Chest X-ray:
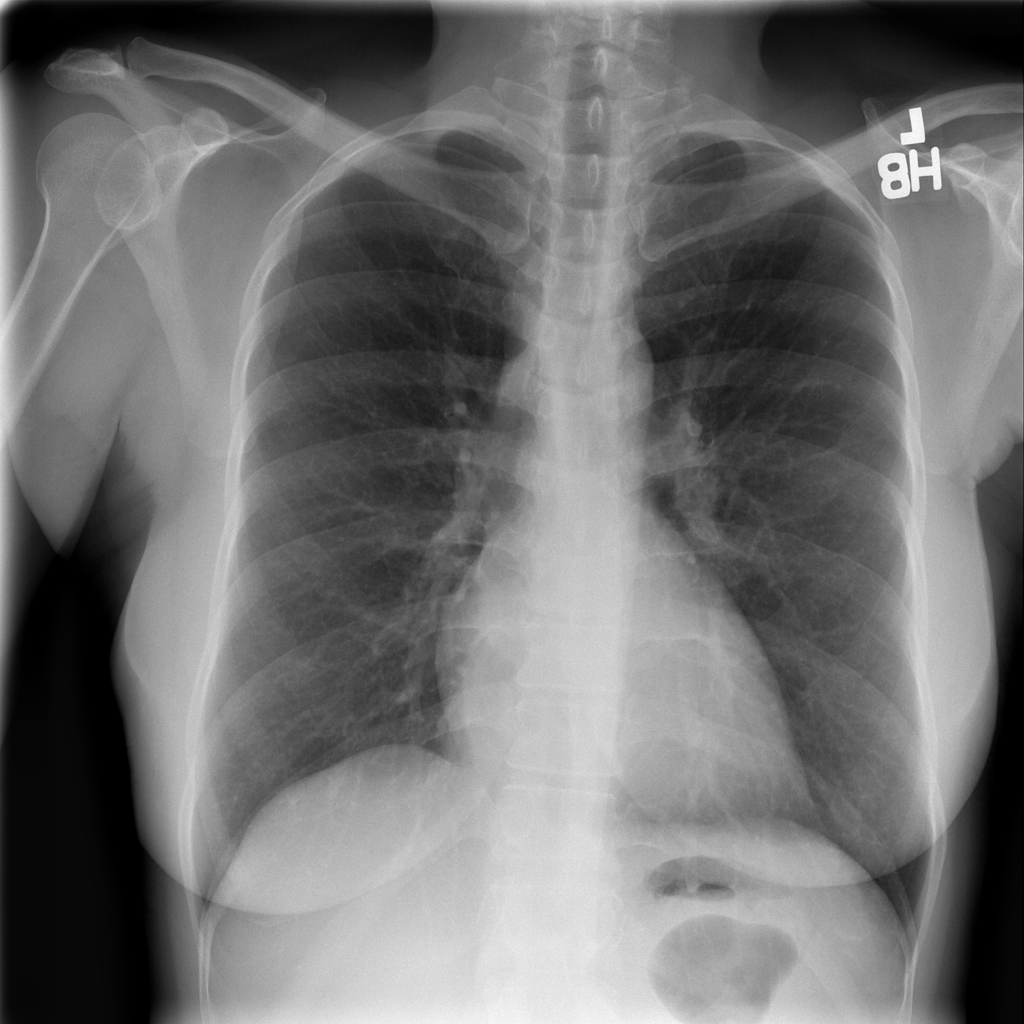
No abnormal finding: yes